Chest X-ray. View position: PA
Patient age: 68
Patient sex: F
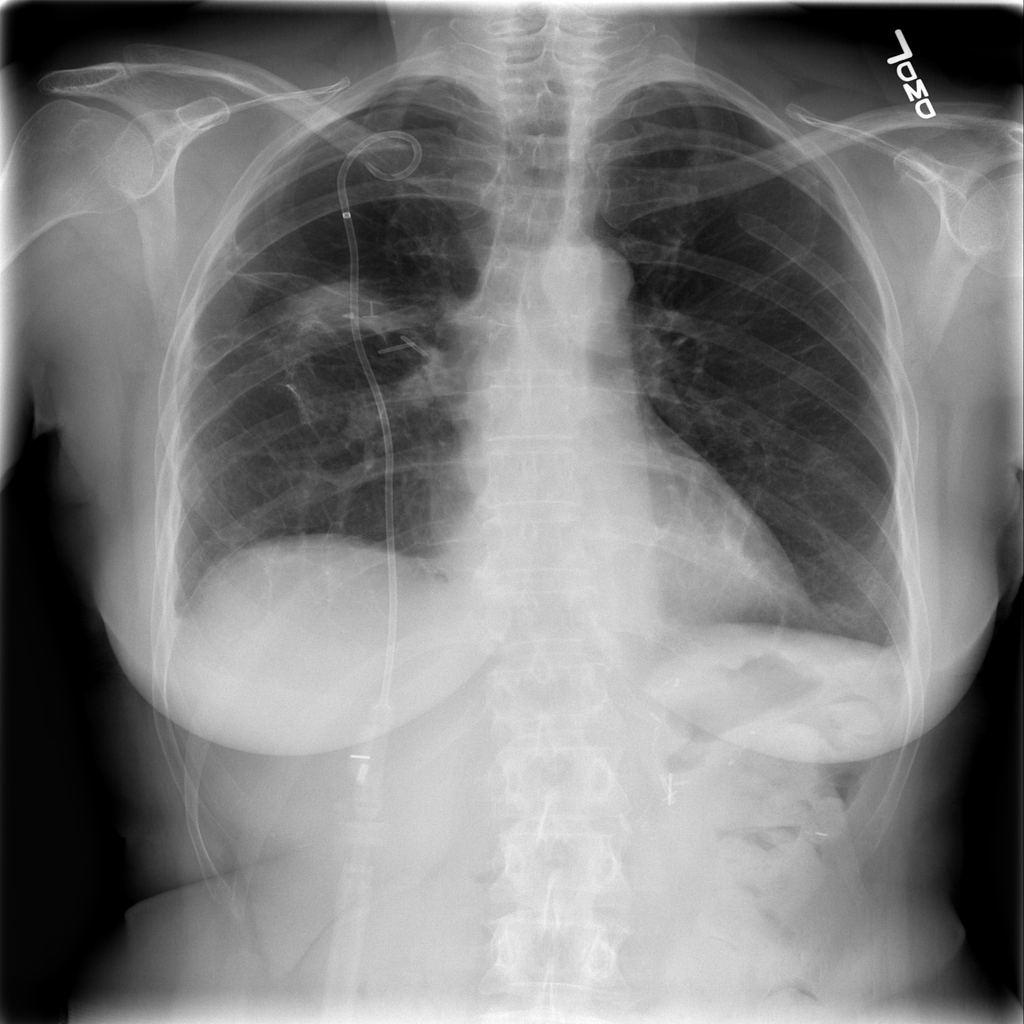
Finding: Pneumothorax